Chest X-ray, PA view. Patient: 56 years old, sex M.
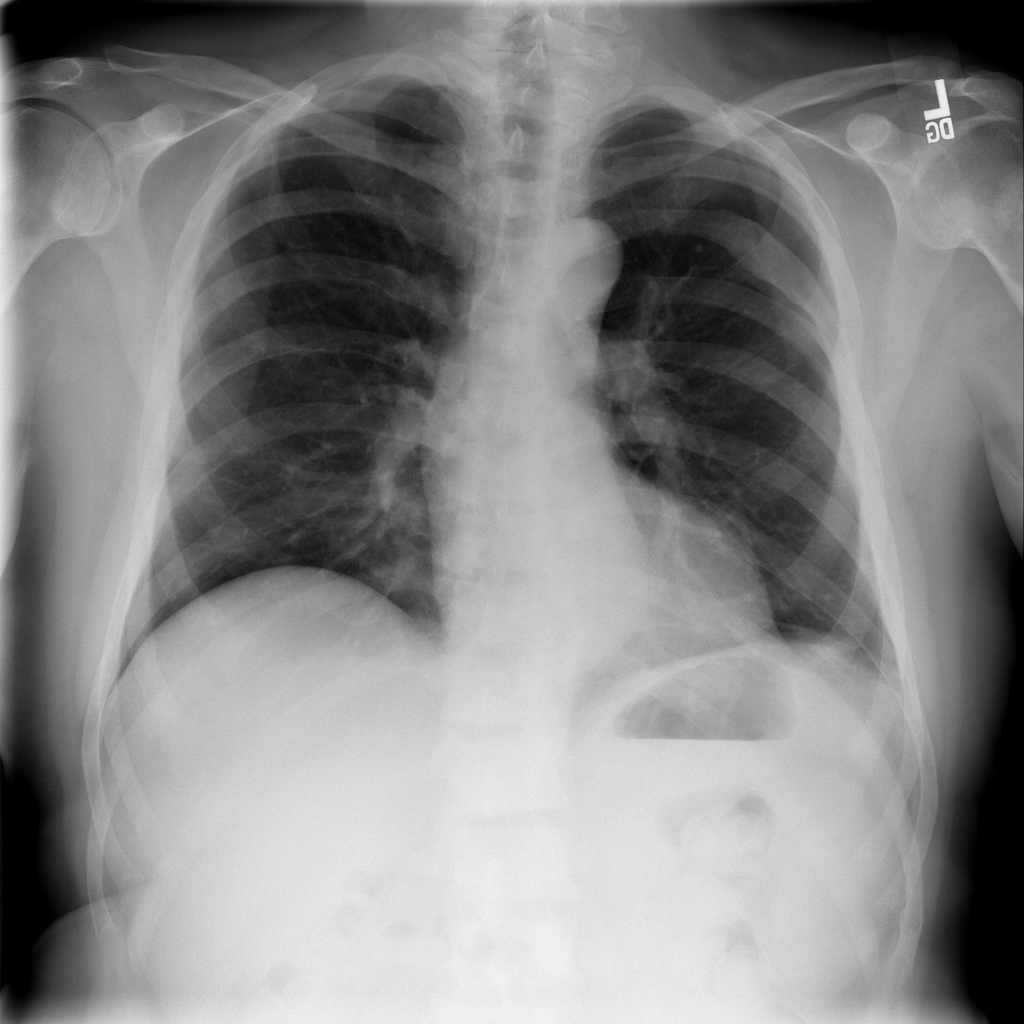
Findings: No Finding